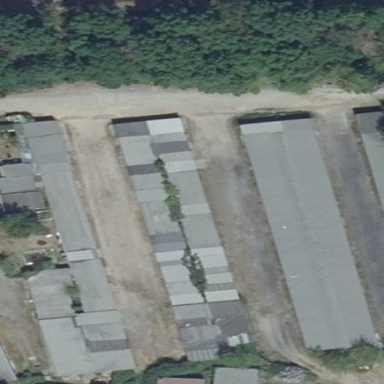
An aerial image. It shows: Group of garages.